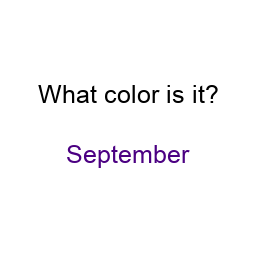
Color: indigo
Background color: white
Question text color: black